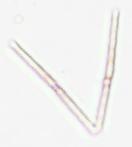
Label: Thalassionema